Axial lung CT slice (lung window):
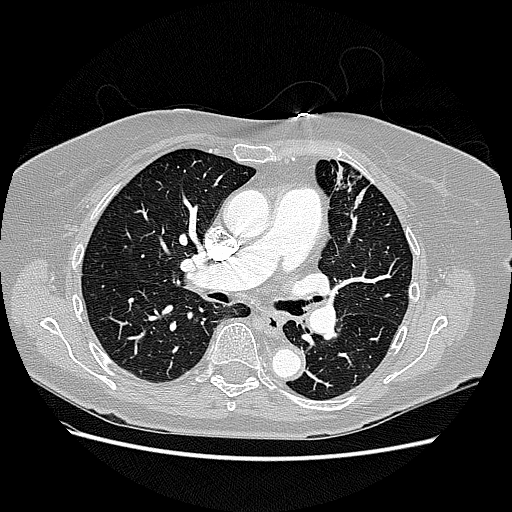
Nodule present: no